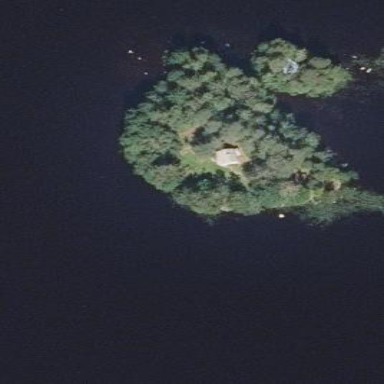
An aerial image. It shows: Islet surrounded by woodland.